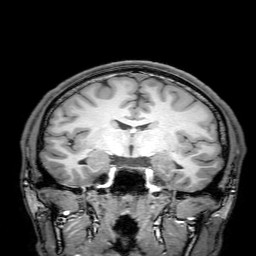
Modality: T1w
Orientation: sagittal
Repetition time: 0.00828 s
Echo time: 0.00388 s